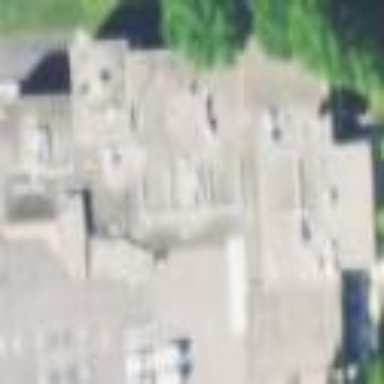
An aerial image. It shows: Community centre building.